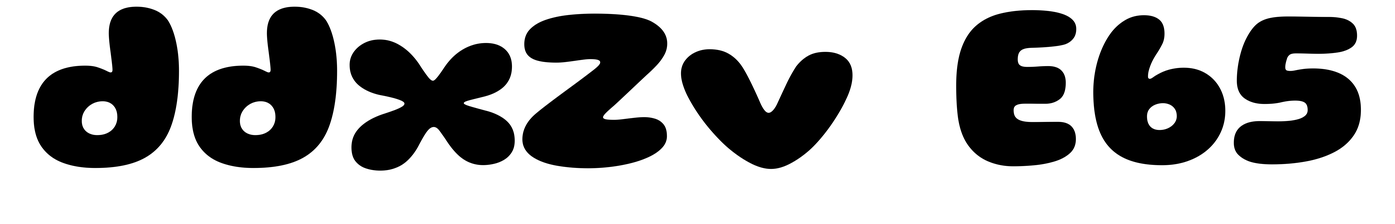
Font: Gluten_ExtraBold